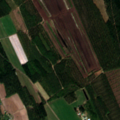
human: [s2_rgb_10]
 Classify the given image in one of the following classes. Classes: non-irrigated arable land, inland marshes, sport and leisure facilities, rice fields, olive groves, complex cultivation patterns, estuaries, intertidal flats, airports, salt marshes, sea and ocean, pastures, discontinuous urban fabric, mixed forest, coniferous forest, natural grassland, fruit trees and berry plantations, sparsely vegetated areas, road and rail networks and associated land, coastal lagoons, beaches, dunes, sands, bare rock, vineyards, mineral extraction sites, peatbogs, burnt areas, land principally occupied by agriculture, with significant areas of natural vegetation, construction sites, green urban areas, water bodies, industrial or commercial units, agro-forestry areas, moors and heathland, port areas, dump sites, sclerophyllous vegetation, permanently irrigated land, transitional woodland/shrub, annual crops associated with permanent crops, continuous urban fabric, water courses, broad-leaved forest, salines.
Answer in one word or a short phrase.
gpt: land principally occupied by agriculture, with significant areas of natural vegetation, coniferous forest, mixed forest, transitional woodland/shrub, peatbogs, water bodies